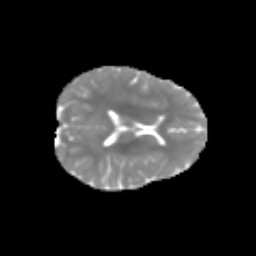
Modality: MD
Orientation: axial
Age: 7
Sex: female
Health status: healthy